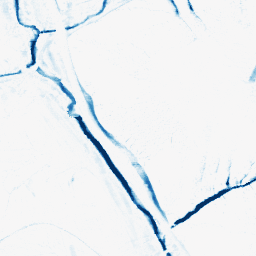
Category: morphological
Decomposition family: morphological_ellipse
Decomposition parameters: operation: closing
width: 5
height: 10
Upsampling method: quintic
Upsampling parameters: scale: 4
Upsampling scale: 4